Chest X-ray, PA view. Patient: 45 years old, sex M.
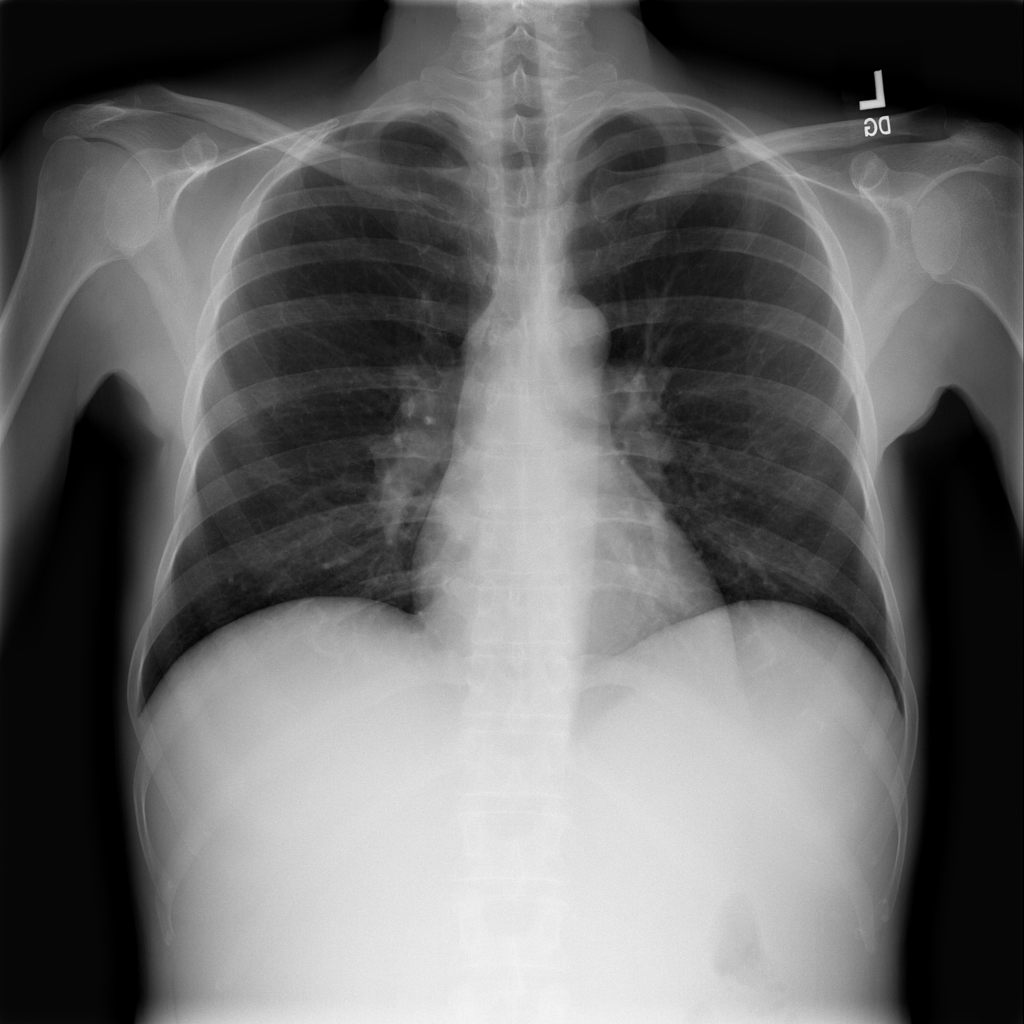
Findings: No Finding